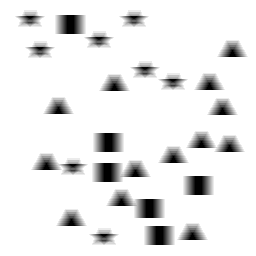
Squares: 6
Triangles: 13
Stars: 8
Total shapes: 27